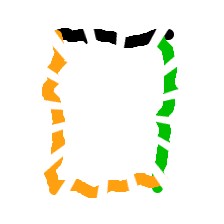
Shape: rectangle